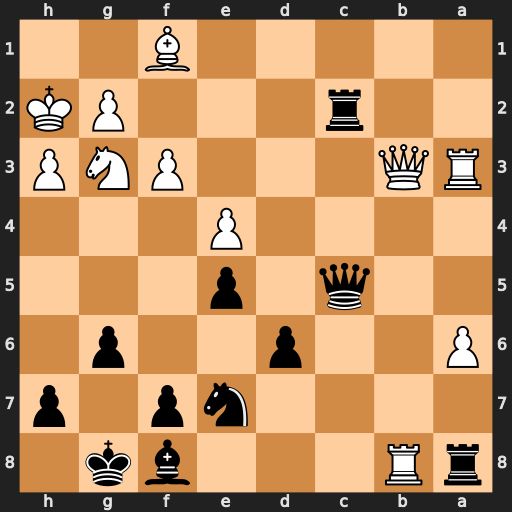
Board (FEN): rR3bk1/4np1p/P2p2p1/2q1p3/4P3/RQ3PNP/2r3PK/5B2
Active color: b
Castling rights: -
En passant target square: -
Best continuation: Rxb8 Qxb8 Qxa3